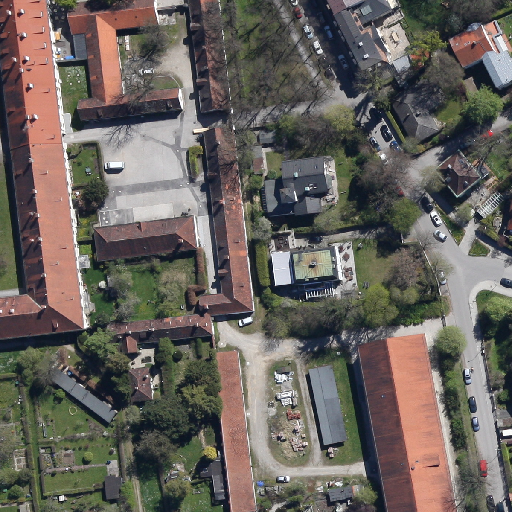
Referring expression: car